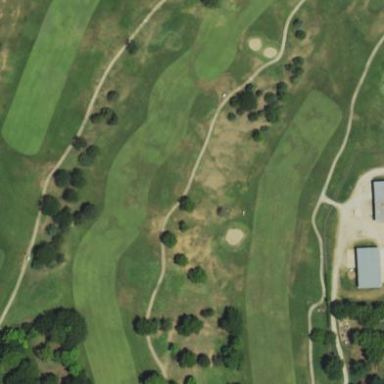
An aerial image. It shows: Area with grass used as rough in golf course.